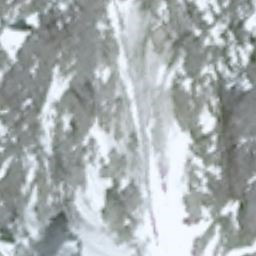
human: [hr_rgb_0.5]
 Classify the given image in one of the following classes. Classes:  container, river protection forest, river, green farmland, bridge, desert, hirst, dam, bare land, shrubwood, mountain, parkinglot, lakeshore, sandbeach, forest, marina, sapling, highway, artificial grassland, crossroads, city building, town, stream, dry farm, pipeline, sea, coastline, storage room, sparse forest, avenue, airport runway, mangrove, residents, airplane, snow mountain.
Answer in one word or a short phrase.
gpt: snow mountain